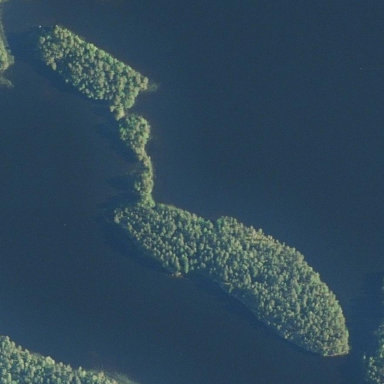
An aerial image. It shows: Islet covered with woodland.